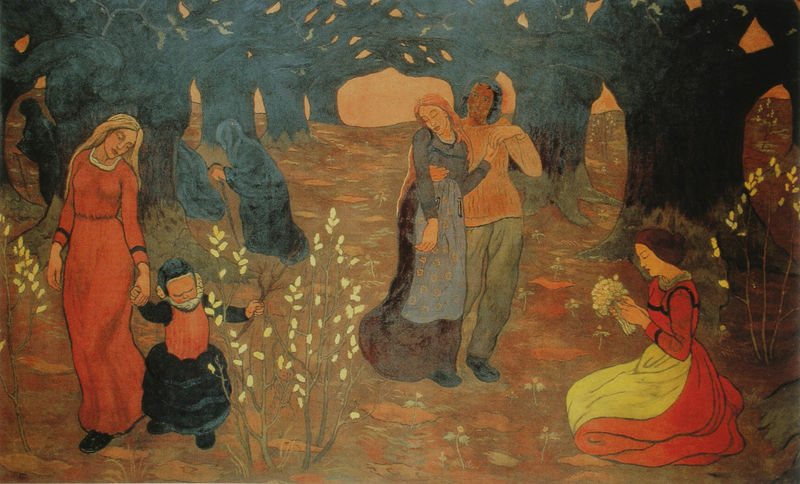
Titel: Die Lebensalter (Der Frühling)
Künstler: Georges Lacombe
Standort: Genf
Institution: Petit Palais
Schlagwörter: blau, blätter, gemälde, himmel, mann, wasser, weiß, wolken, bäume, frauen, gelb, grün, landschaft, mädchen, ocker, sitzen, äste, abend, blumen, braun, frau, kleid, licht, lichter, nacht, orange, blüten, gürtel, rot, weg, beige, alt, jung, alte, erde, feld, gräser, horizont, strauch, wind, zweige, gehen, sträucher, boden, mantel, gewänder, kind, paar, pflanzen, wald, kinder, stock, garten, kindheit, schürze, taille, umarmung, umrisse, schürzen, allee, herbst, figuren, women, jugendstil, old, sitting, flowers, strauss, silhouetten, blumenstrauß, fliessend, gauguin, blütenblätter, alter, spaziergang, munch, jugend, druck, sterne, illustration, knien, liebespaar, man, kniend, märchen, trees, child, generationen, lilien, walking, love, fackeln, rotes kleid, stick, blunenstrauss, mann alte, tänzeln